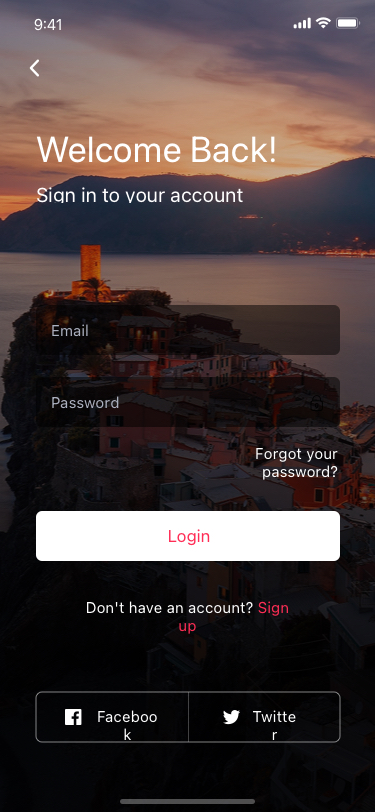
Text in this UI design:
Forgot your password?
Sign In
Password
Email
Remember me
Sign In
Forgot password?
Email
Password
Login
Facebook
Twitter
Don't have an account? Sign up
Sign in to your account
Welcome Back!